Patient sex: F
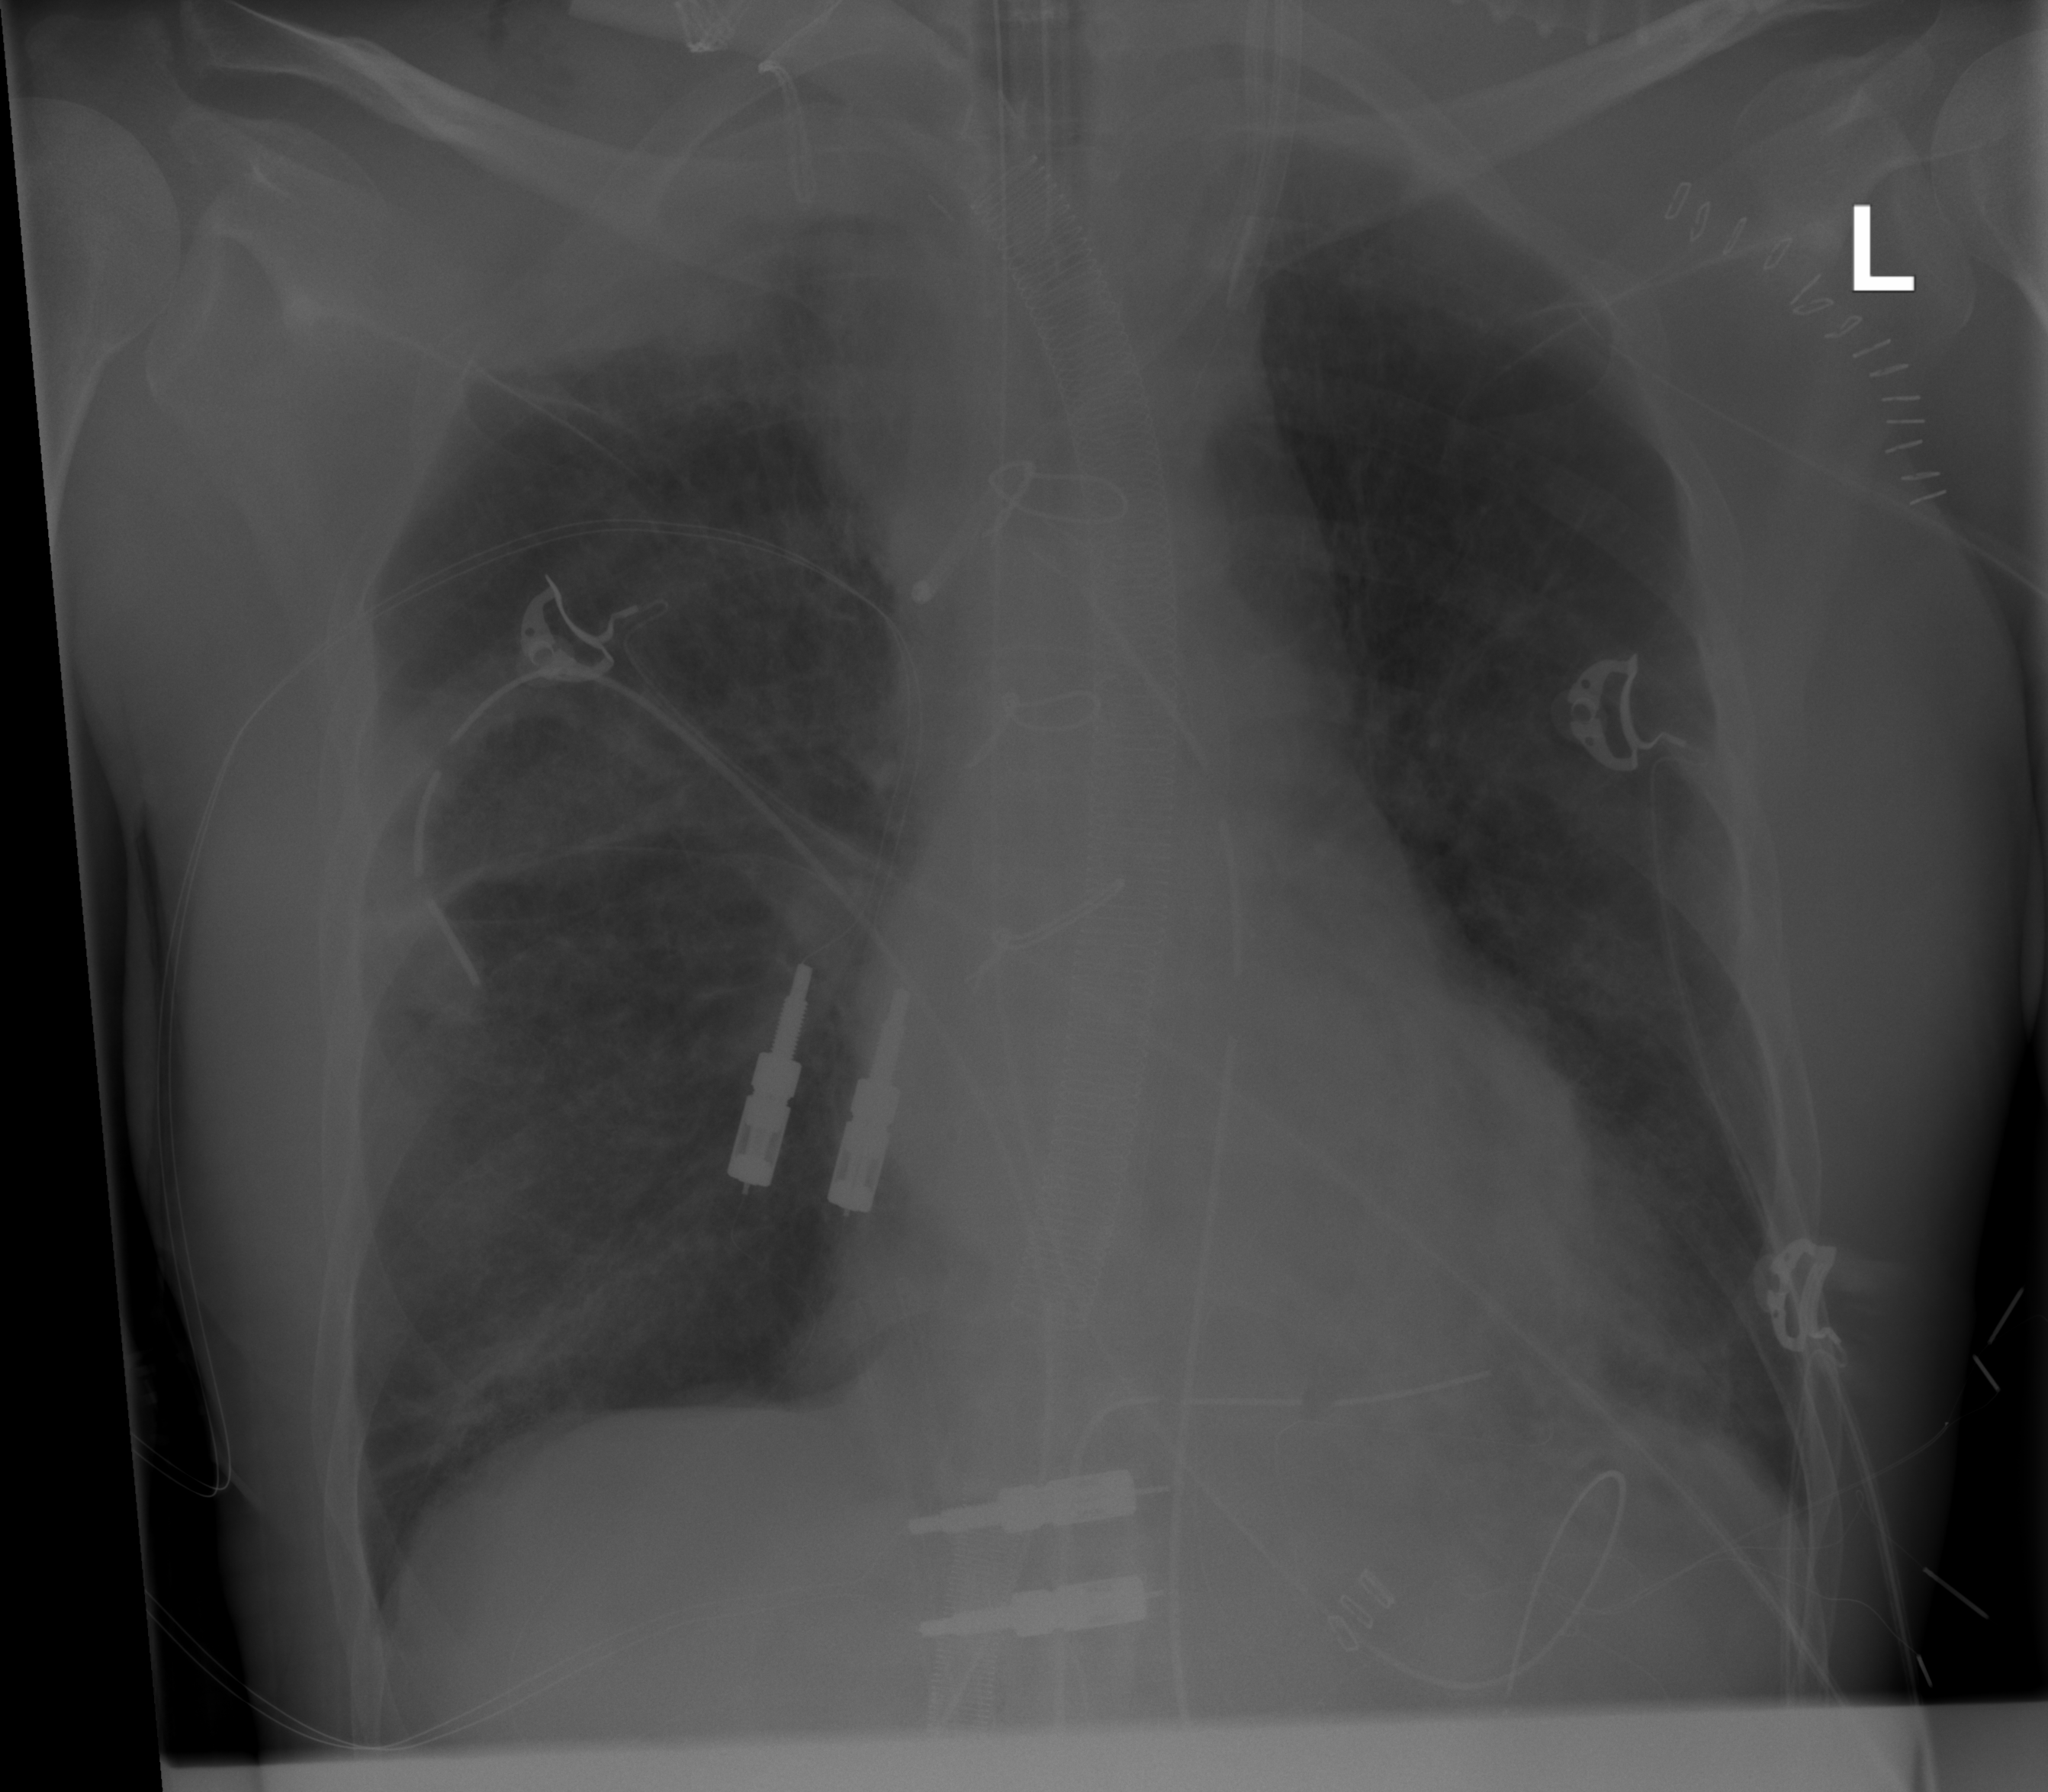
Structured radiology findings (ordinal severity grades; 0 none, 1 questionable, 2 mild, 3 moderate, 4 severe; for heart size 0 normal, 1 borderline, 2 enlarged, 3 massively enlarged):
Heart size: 2
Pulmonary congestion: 2
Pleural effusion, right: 0
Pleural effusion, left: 0
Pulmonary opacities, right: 2
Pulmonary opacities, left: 0
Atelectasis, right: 3
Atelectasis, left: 2